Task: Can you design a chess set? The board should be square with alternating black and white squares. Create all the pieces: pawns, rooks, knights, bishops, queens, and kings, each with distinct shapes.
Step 4314:
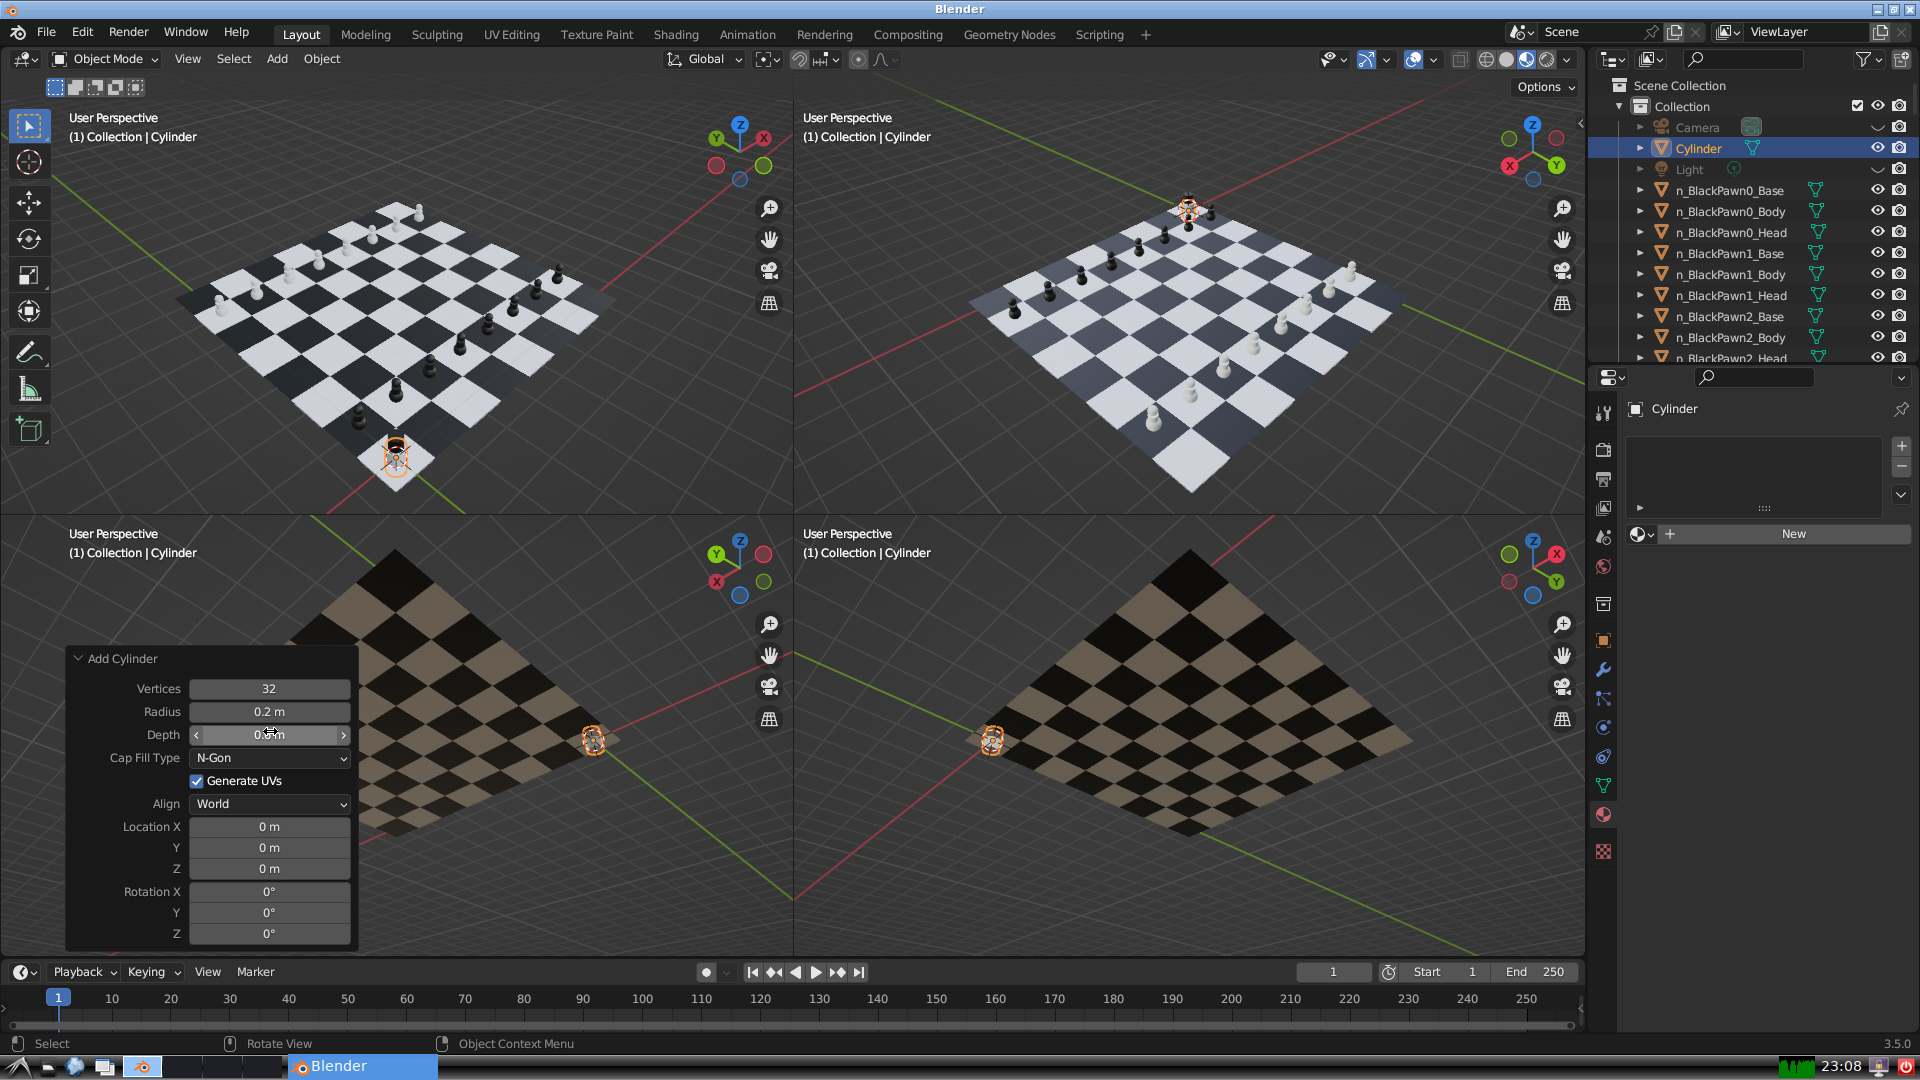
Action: click: no